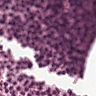
Metastatic tissue present: no